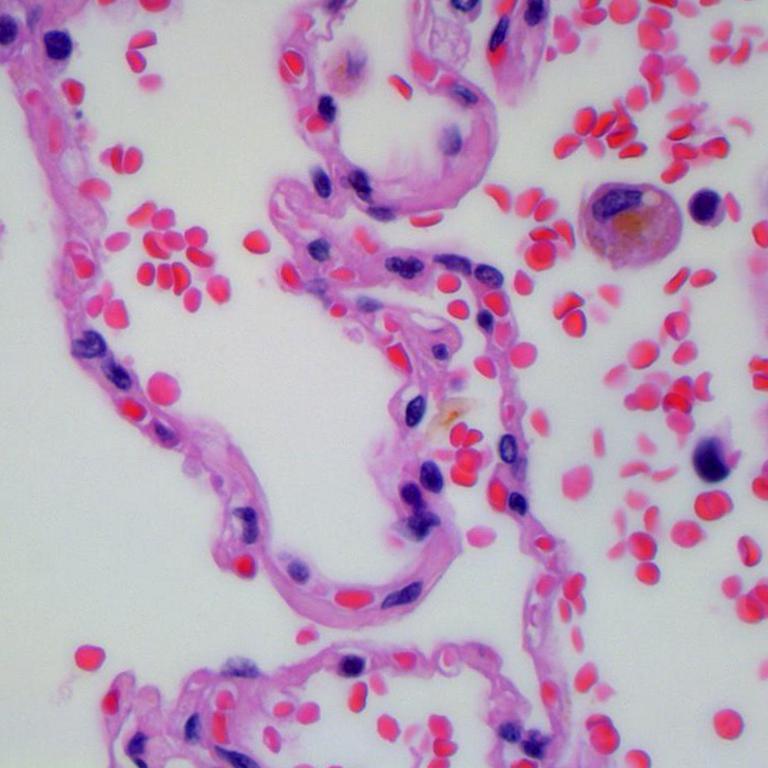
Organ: lung
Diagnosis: benign